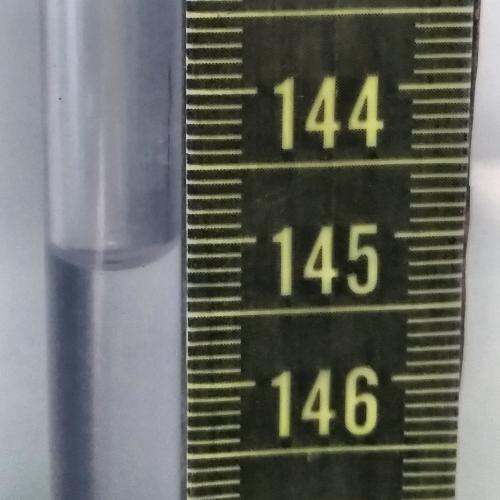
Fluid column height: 145.1 cm